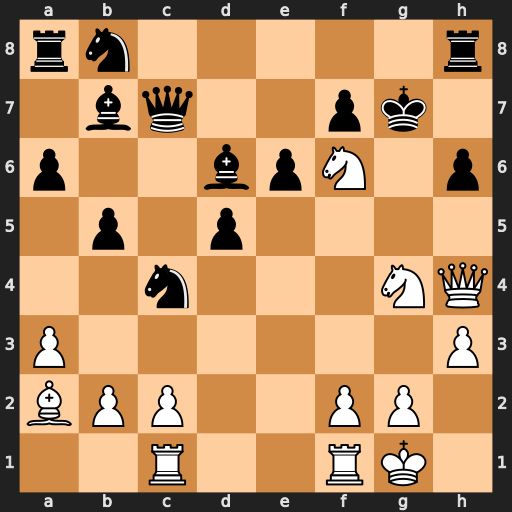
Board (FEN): rn5r/1bq2pk1/p2bpN1p/1p1p4/2n3NQ/P6P/BPP2PP1/2R2RK1
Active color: w
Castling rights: -
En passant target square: -
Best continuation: Ne8+ Kf8 Nxc7